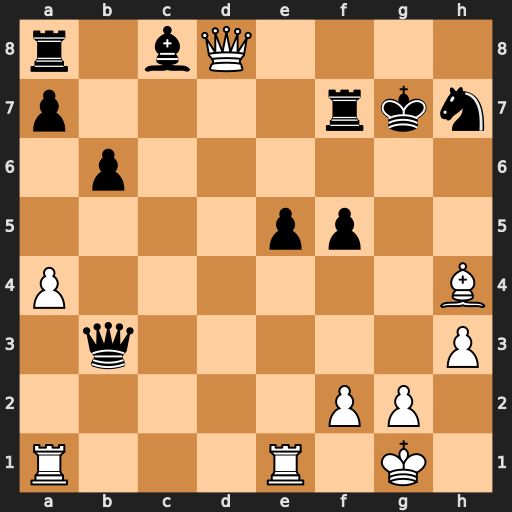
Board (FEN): r1bQ4/p4rkn/1p6/4pp2/P6B/1q5P/5PP1/R3R1K1
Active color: w
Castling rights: -
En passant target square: -
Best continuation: Re3 Bb7 Rxb3